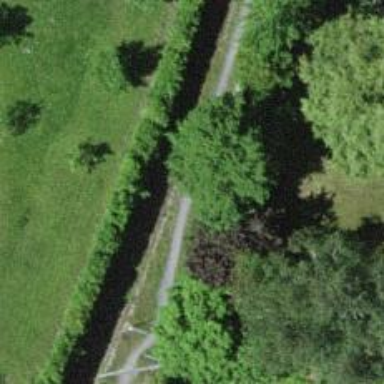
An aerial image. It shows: Footway with fine gravel surface.